Interaction volume radius: 10 \u00c5
Interaction volume height: 10 \u00c5
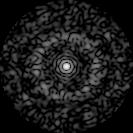
Disorder parameter: 0.8442